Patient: sex F, age 33
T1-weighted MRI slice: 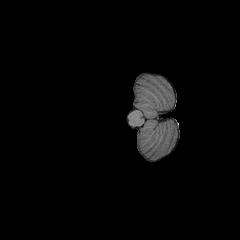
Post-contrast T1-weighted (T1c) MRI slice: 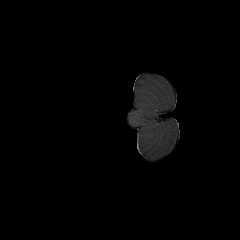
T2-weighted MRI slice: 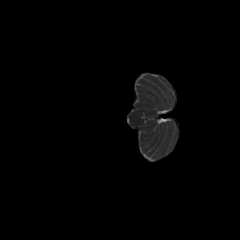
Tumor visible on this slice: no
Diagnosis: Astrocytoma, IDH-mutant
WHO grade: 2